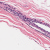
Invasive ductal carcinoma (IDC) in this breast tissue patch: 0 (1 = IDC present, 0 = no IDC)